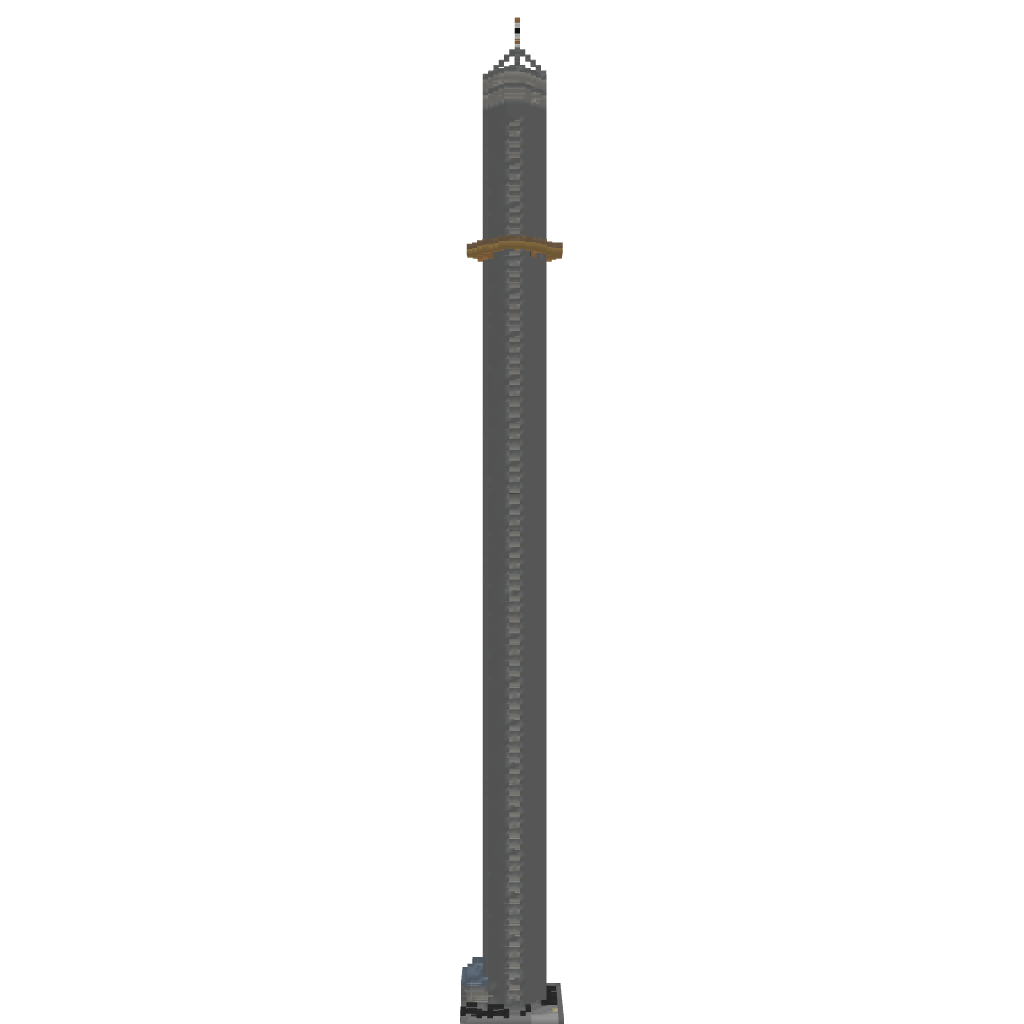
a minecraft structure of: Breeze Tower